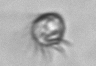
Label: Ciliophora